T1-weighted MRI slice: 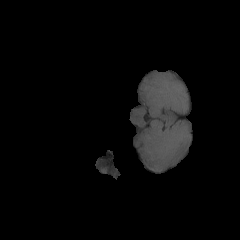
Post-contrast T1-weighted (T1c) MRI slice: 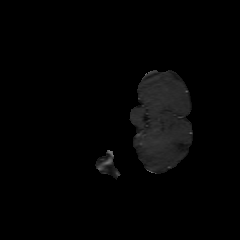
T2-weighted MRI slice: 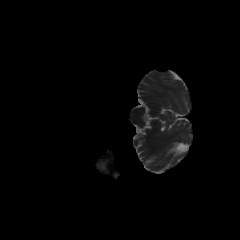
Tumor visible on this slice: no